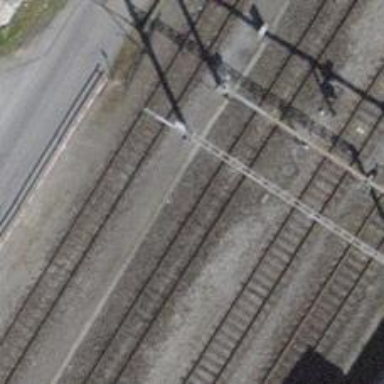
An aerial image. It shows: Single-track railway siding with electrified contact lines.